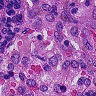
Metastatic tissue present: no